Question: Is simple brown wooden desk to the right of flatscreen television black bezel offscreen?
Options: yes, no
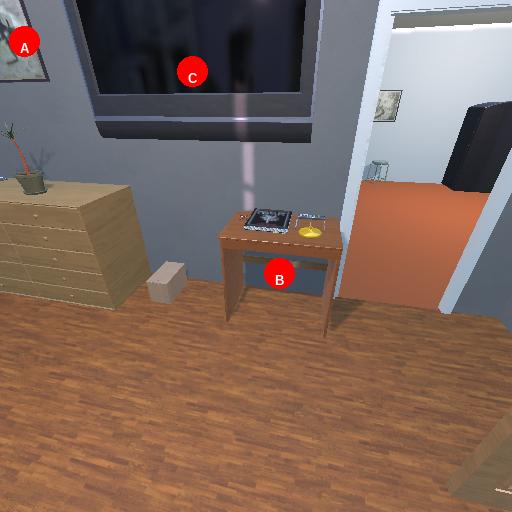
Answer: yes